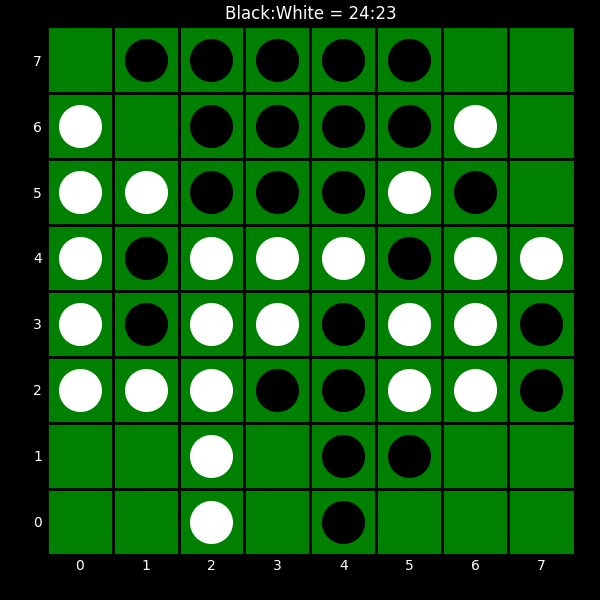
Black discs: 24
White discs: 23